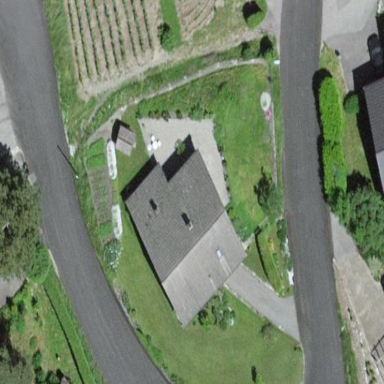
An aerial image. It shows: Simple and straightforward house.